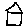
Label: house